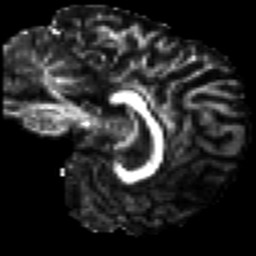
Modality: FA
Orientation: sagittal
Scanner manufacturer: siemens
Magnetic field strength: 3 T
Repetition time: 7.8 s
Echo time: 0.09 s